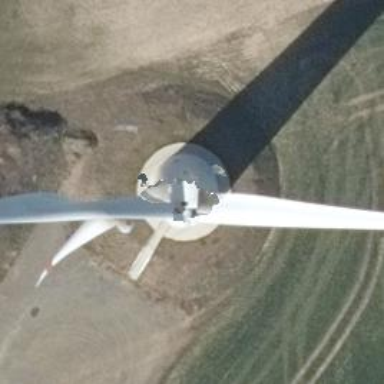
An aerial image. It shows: Wind generator using wind turbines of horizontal axis.